Question: I have the chart below. And it displays correctly but how can I get it to display all months of the year than display alternative months. It does this for a 30 day scope where the interval displays the date at every 5 points.
I am sure this is something very easy maybe a setting I am missing? Its standard ASP.NET Chart.

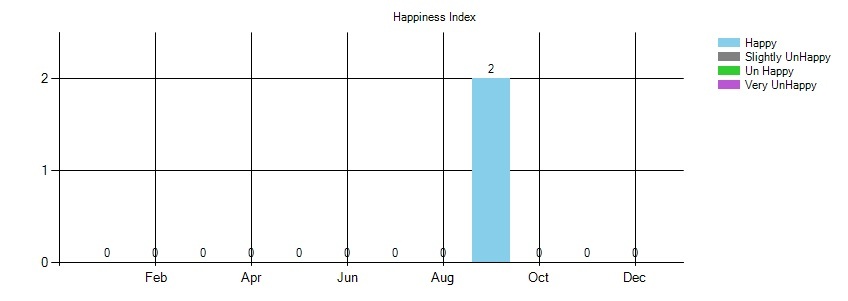
Answer: According to <URL>
you can try something like :
'''
myArea.AxisX.Interval=1;
'''
where myArea is your main ChartArea
NB : "The Interval property of a major tick mark, grid line or label of the axis has priority over the Interval property setting of the Axis object."